Interaction volume radius: 5 \u00c5
Interaction volume height: 35 \u00c5
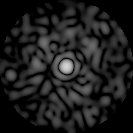
Disorder parameter: 0.8306